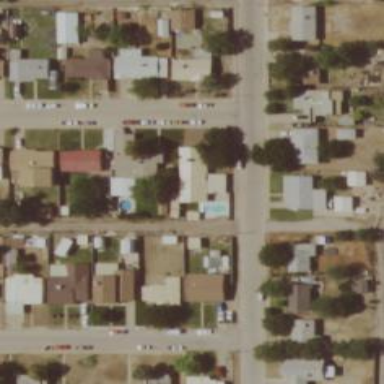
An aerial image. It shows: Alley classified as service road.